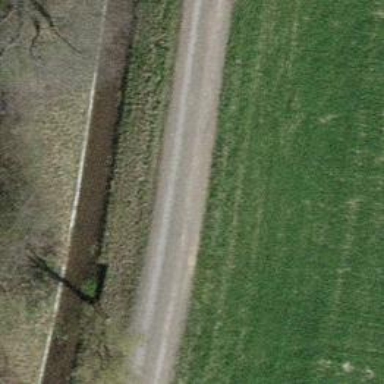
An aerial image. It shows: Pebblestone track with grade2 quality.